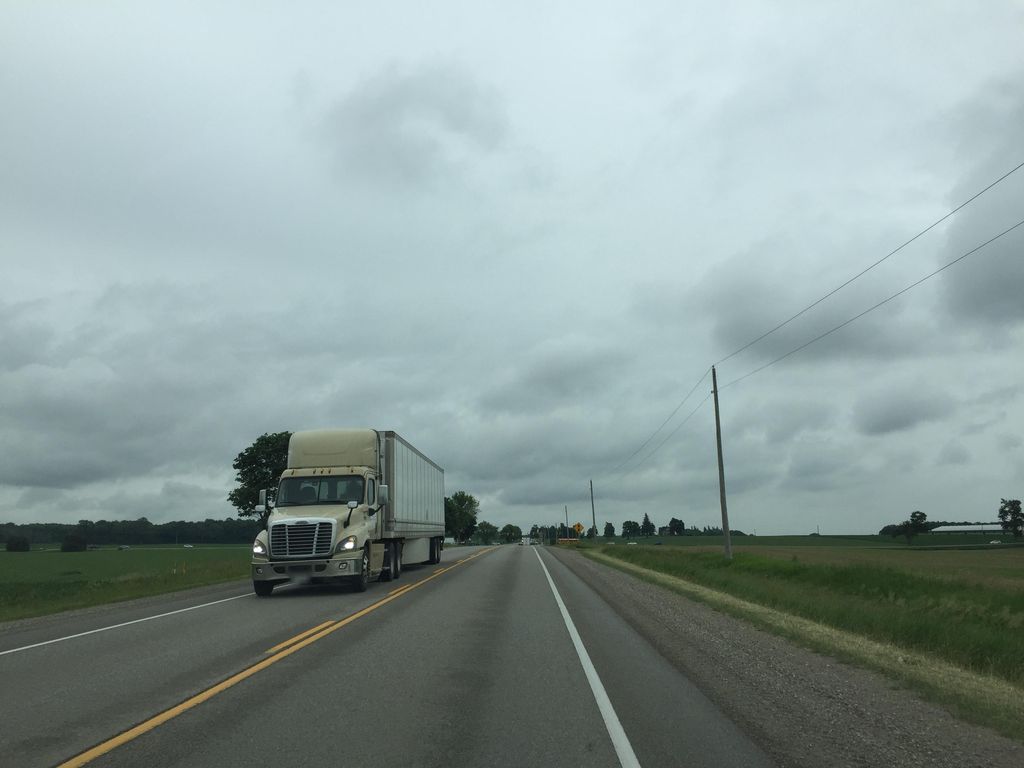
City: kitchener-waterloo